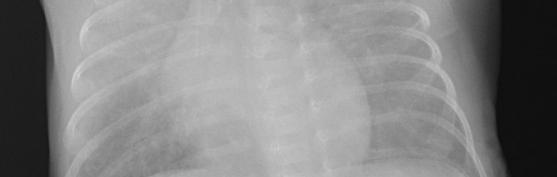
Diagnosis: PNEUMONIA